Field crop: maize
Growth stage: 2
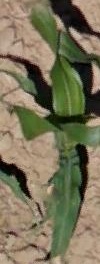
Species: maize